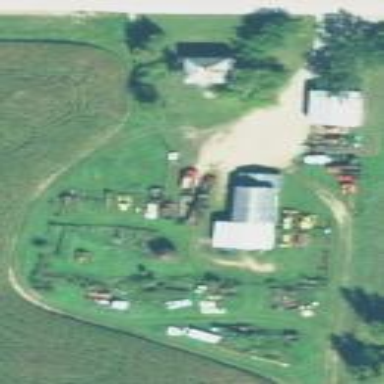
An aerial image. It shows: Farmyard area.